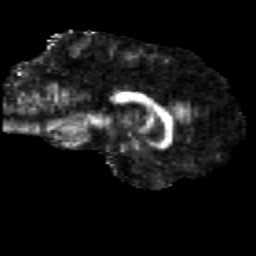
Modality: FA
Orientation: sagittal
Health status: healthy
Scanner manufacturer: siemens
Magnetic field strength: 3 T
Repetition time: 12 s
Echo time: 0.092 s